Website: home-depot
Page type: cross-sells
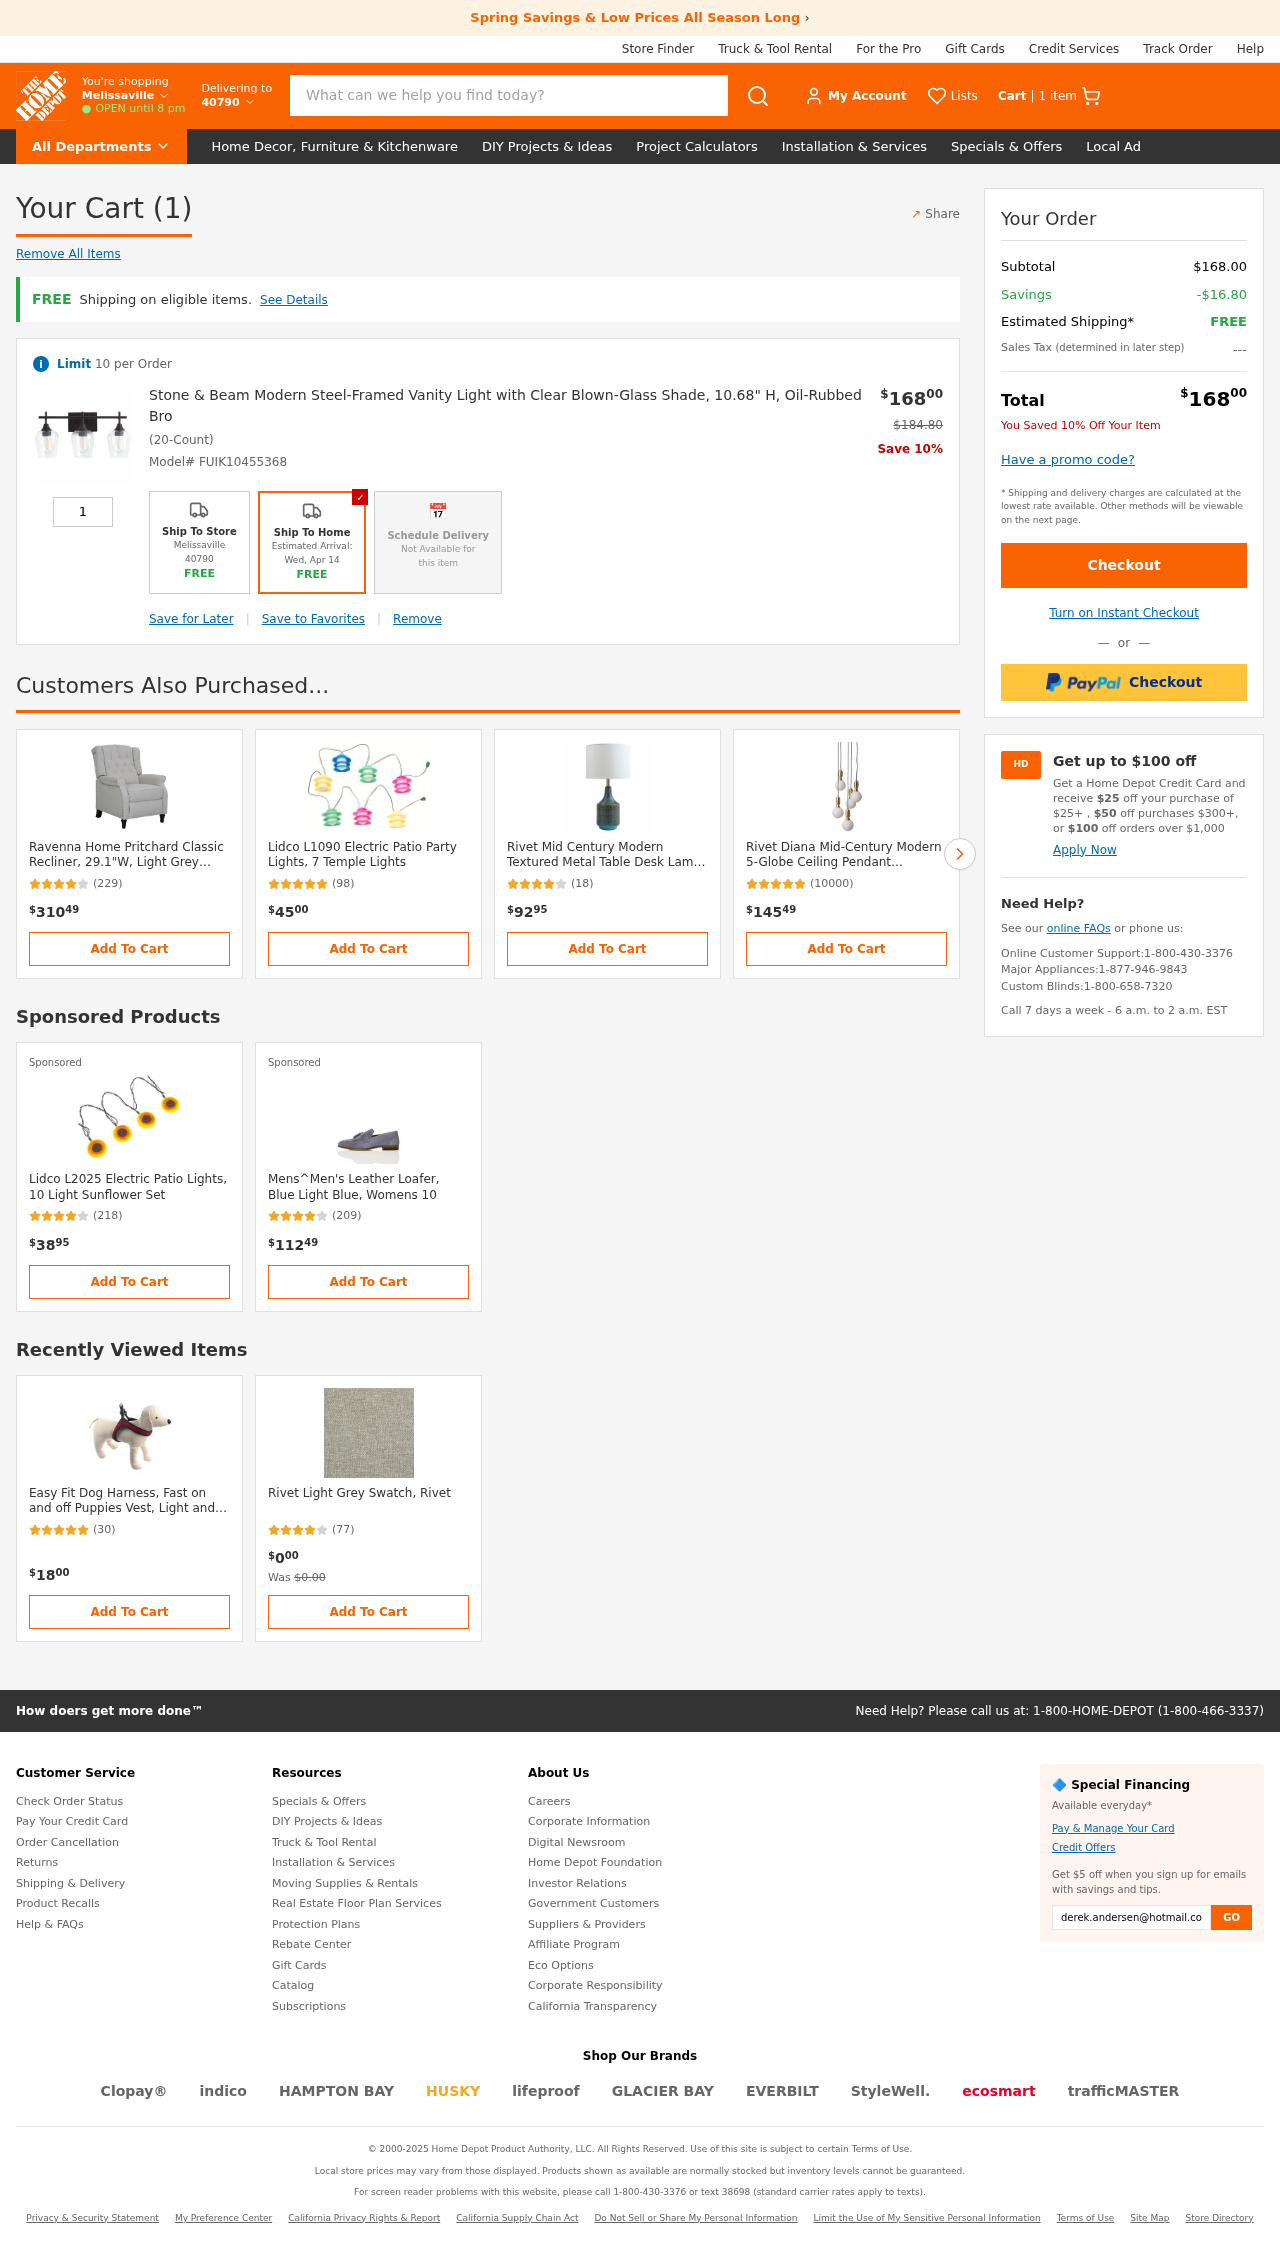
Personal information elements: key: PII_LOCATION1_CITY
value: Melissaville
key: PII_POSTCODE
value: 40790
Product elements: key: PRODUCT1_NAME
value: Stone & Beam Modern Steel-Framed Vanity Light with Clear Blown-Glass Shade, 10.68" H, Oil-Rubbed Bro
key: PRODUCT1_PRICE
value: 168
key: PRODUCT1_QUANTITY
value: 1
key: PRODUCT1_ORIGINAL_PRICE
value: $184.80
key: PRODUCT2_NAME
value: Ravenna Home Pritchard Classic Recliner, 29.1"W, Light Grey (Renewed)
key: PRODUCT2_NUM_RATINGS
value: (229)
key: PRODUCT2_PRICE
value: $31049
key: PRODUCT3_NAME
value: Lidco L1090 Electric Patio Party Lights, 7 Temple Lights
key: PRODUCT3_NUM_RATINGS
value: (98)
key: PRODUCT3_PRICE
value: $4500
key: PRODUCT4_NAME
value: Rivet Mid Century Modern Textured Metal Table Desk Lamp With Light Bulb - 22 Inches, Blue And Copper
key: PRODUCT4_NUM_RATINGS
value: (18)
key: PRODUCT4_PRICE
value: $9295
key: PRODUCT5_NAME
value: Rivet Diana Mid-Century Modern 5-Globe Ceiling Pendant Chandelier with LED Light Bulbs, 65" Cord, Go
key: PRODUCT5_NUM_RATINGS
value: (10000)
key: PRODUCT5_PRICE
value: $14549
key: PRODUCT6_NAME
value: Lidco L2025 Electric Patio Lights, 10 Light Sunflower Set
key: PRODUCT6_NUM_RATINGS
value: (218)
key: PRODUCT6_PRICE
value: $3895
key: PRODUCT7_NAME
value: Mens^Men's Leather Loafer, Blue Light Blue, Womens 10
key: PRODUCT7_NUM_RATINGS
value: (209)
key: PRODUCT7_PRICE
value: $11249
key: PRODUCT8_NAME
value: Easy Fit Dog Harness, Fast on and off Puppies Vest, Light and Convient control in Adventure and Spor
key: PRODUCT8_NUM_RATINGS
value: (30)
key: PRODUCT8_PRICE
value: $1800
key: PRODUCT9_NAME
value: Rivet Light Grey Swatch, Rivet
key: PRODUCT9_NUM_RATINGS
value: (77)
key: PRODUCT9_PRICE
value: $000
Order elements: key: ORDER_NUM_ITEMS
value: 1 item
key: ORDER_NUM_ITEMS
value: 1
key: ORDER_SKU
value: Model# FUIK10455368
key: ORDER_SUBTOTAL
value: $168.00
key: ORDER_SAVINGS
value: -$16.80
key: ORDER_TOTAL
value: $16800
Search elements: key: HEADER_SEARCH
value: What can we help you find today?